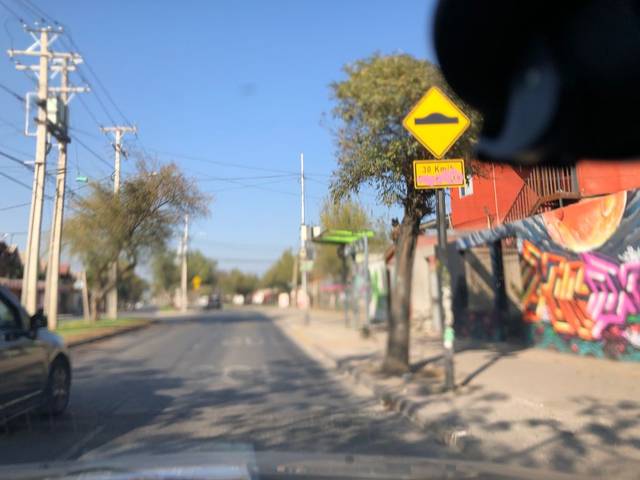
Region: Chile
Coordinates: -33.611, -70.588